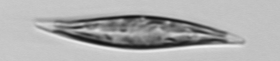
Label: Pleurosigma